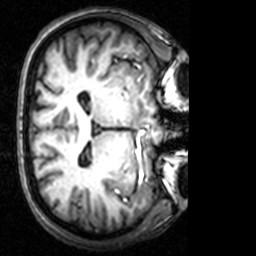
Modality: T1w
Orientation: axial